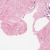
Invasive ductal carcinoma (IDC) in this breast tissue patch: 0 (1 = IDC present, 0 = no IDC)